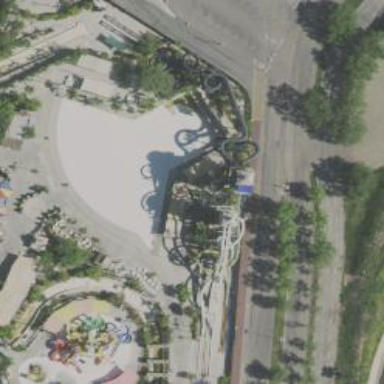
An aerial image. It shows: Water slide attraction.